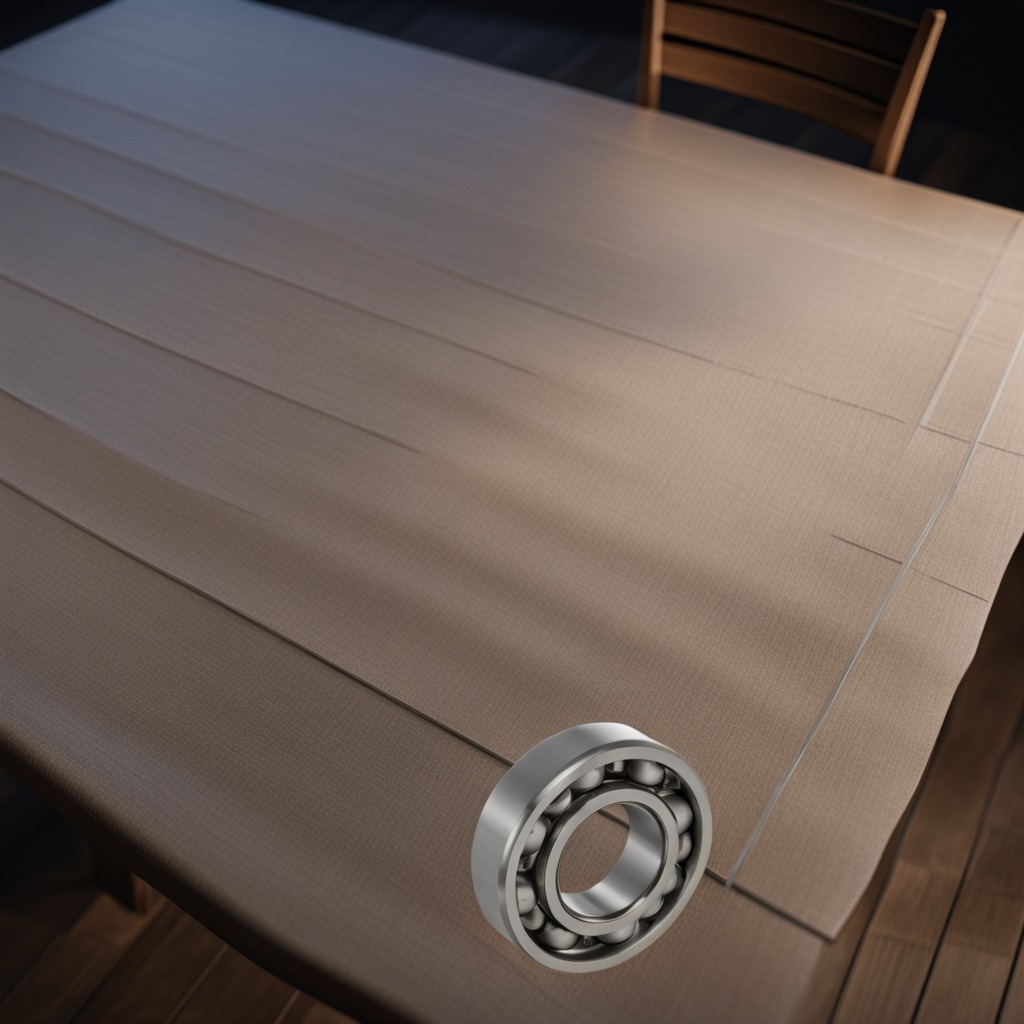
A metal ball bearing is lying on the wooden table.